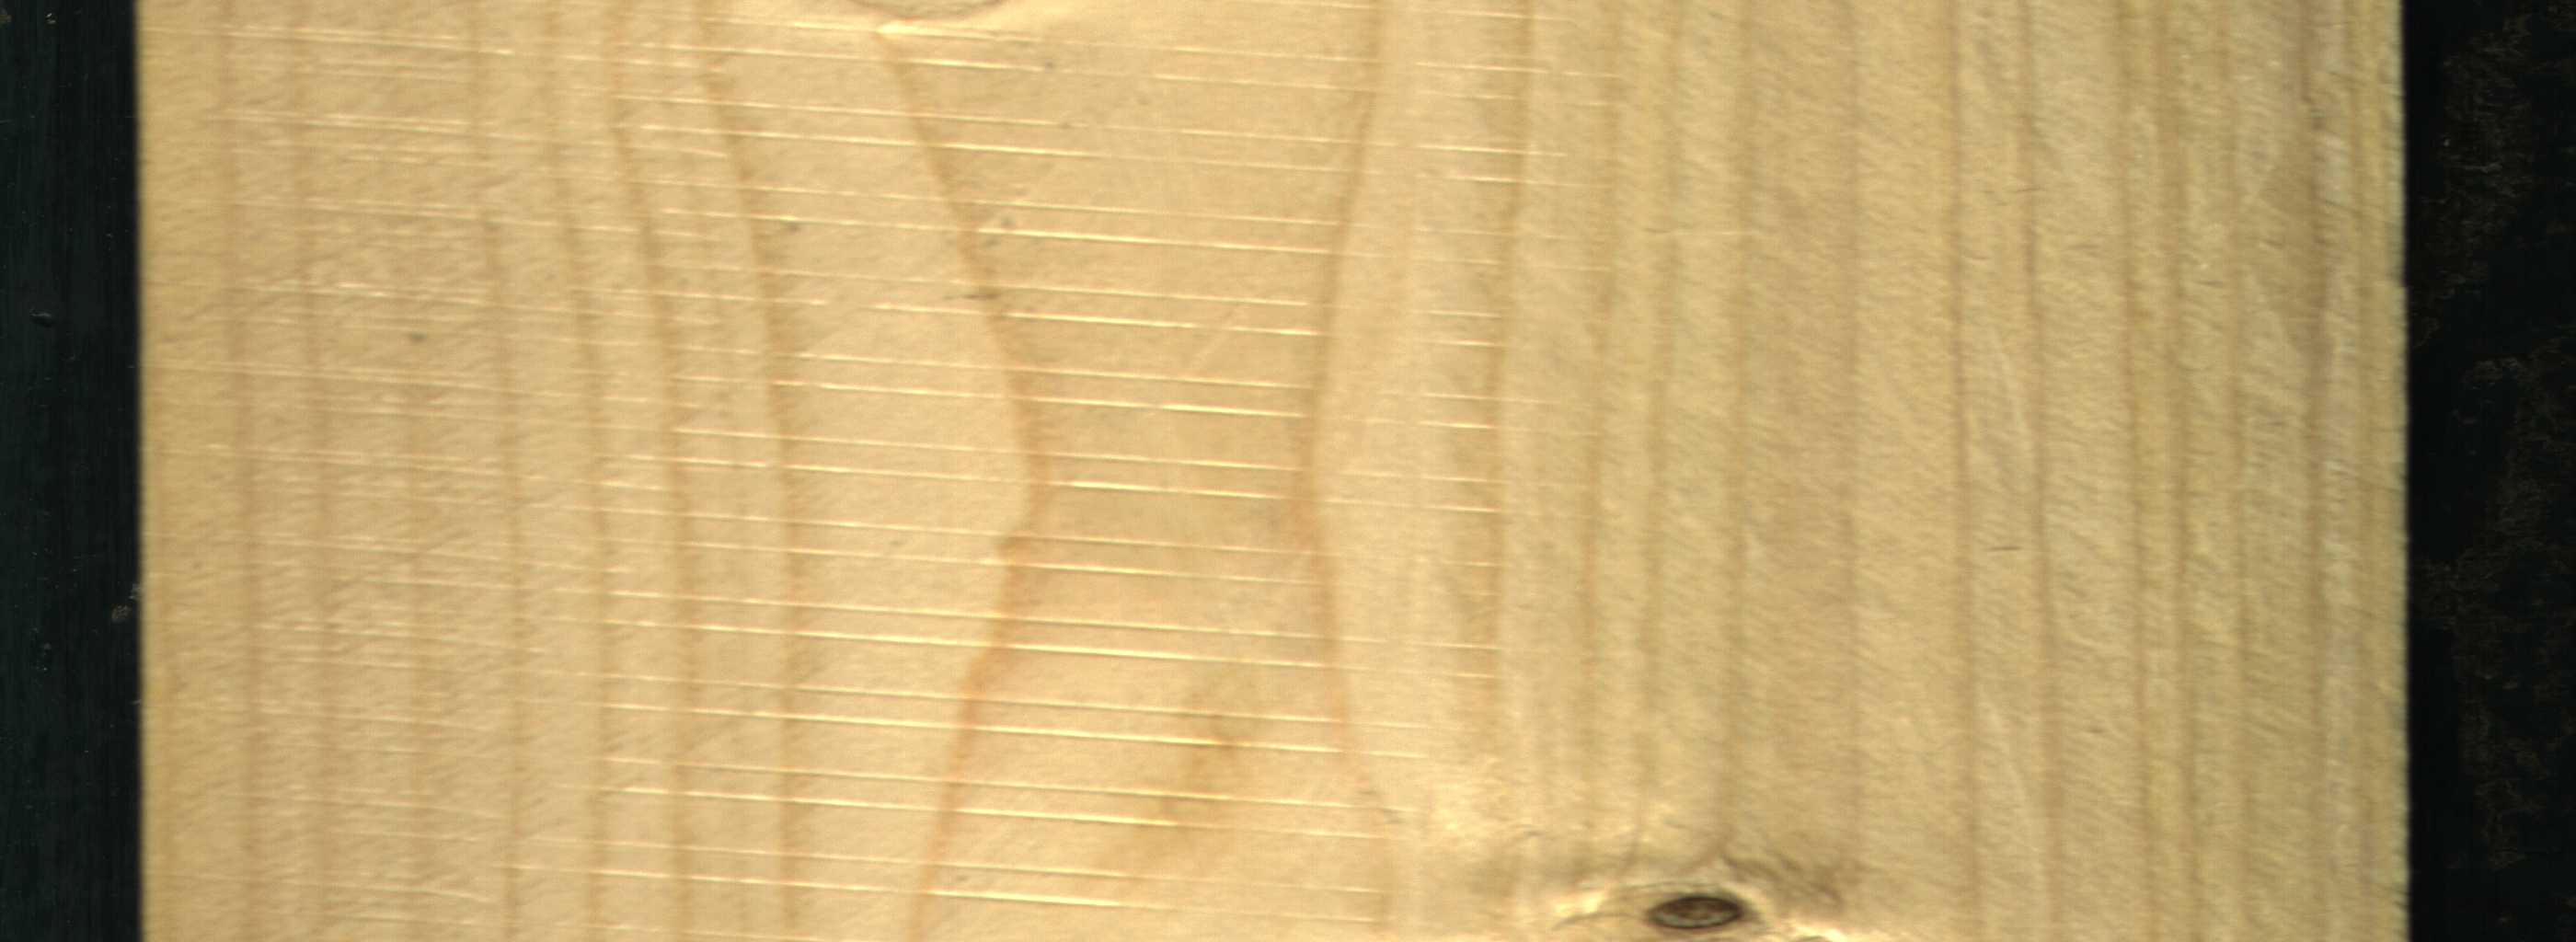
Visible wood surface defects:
Dead_Knot